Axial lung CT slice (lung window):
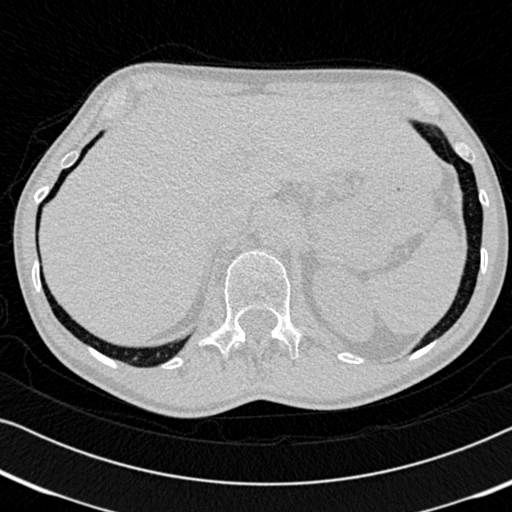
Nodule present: no